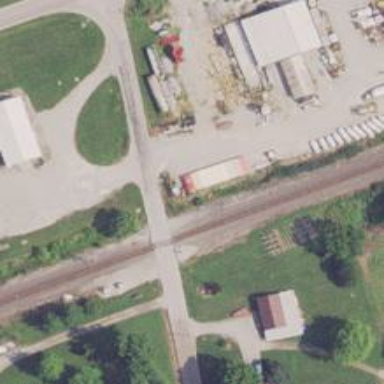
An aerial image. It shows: Railway level crossing.